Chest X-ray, PA view. Patient: 16 years old, sex F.
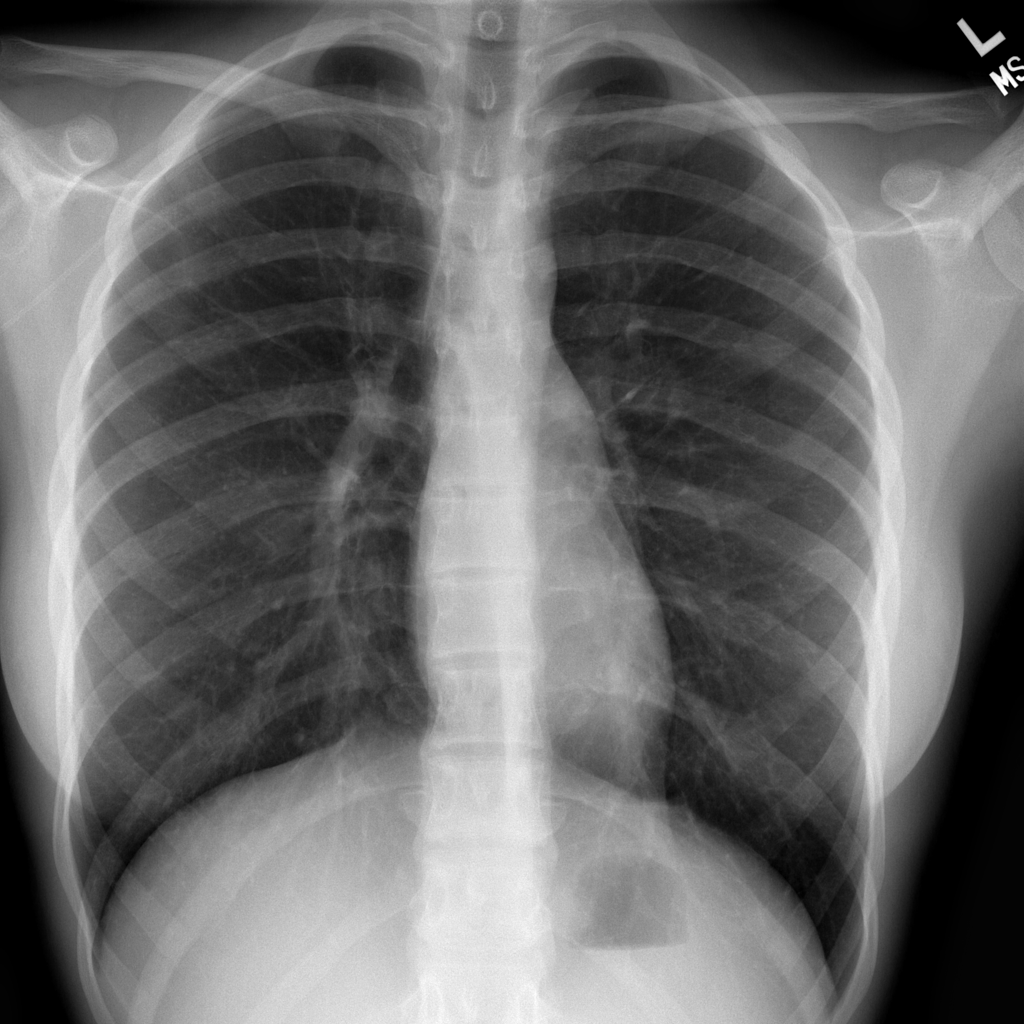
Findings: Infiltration